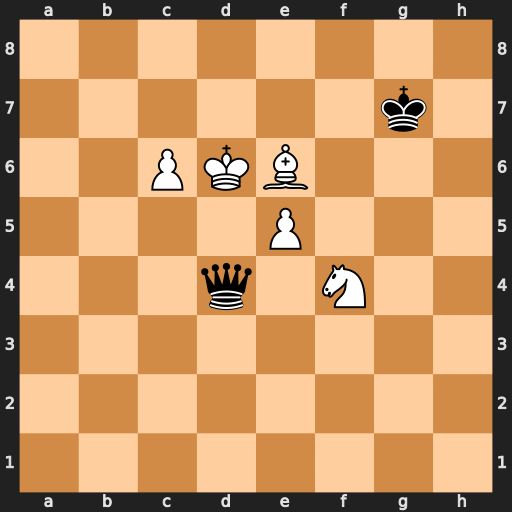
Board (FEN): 8/6k1/2PKB3/4P3/3q1N2/8/8/8
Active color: w
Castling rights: -
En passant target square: -
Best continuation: Nd5 Qa1 c7